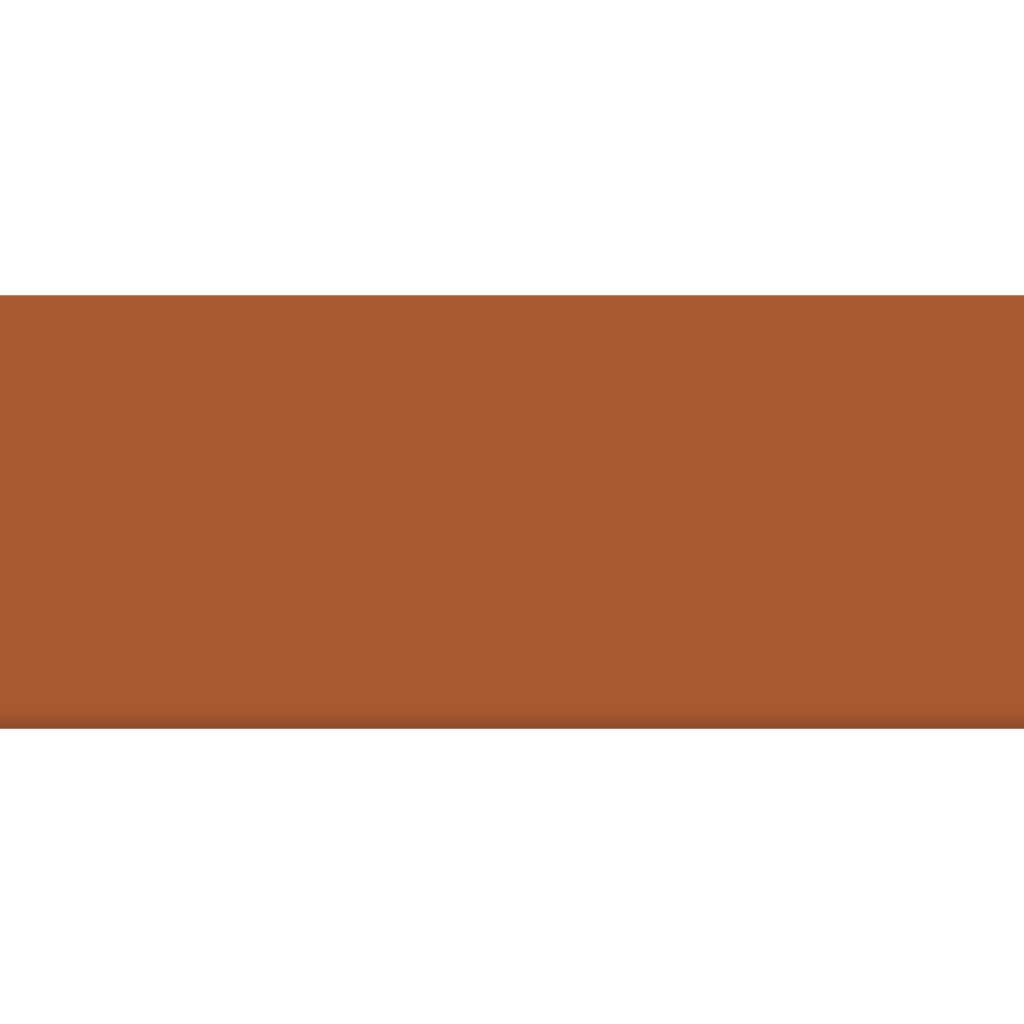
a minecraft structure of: HG - Water Box